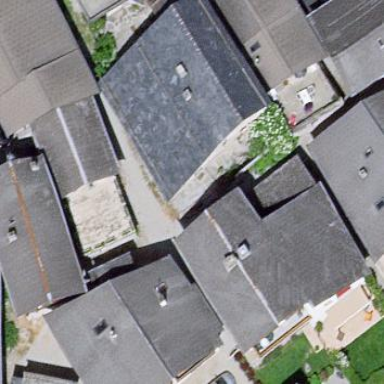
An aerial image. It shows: Simple and straightforward house.